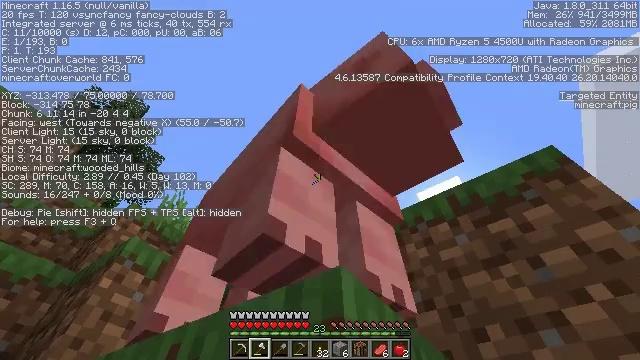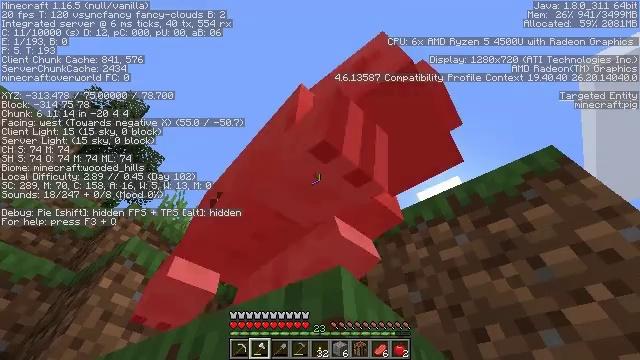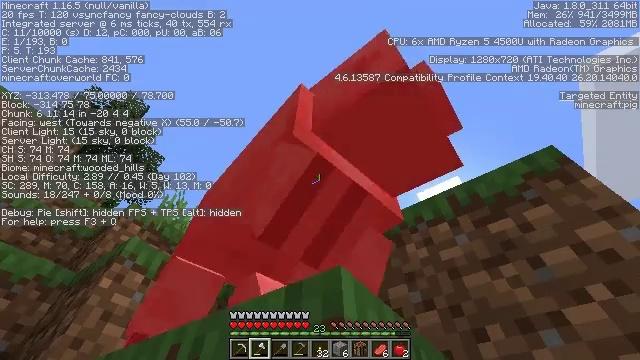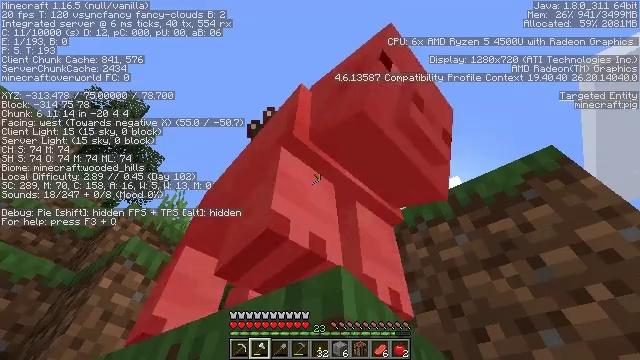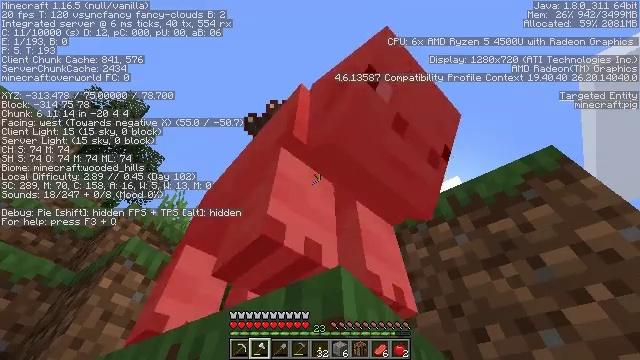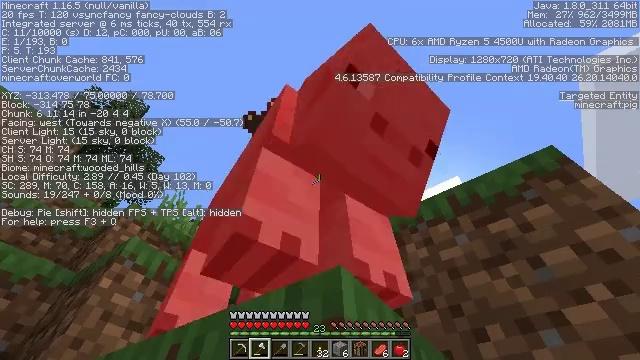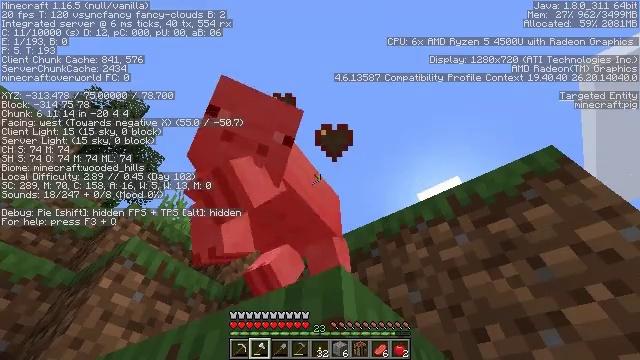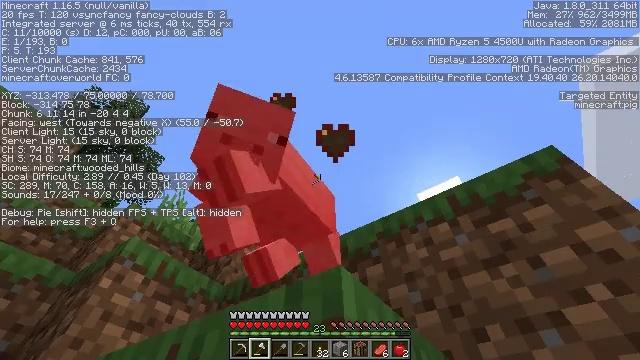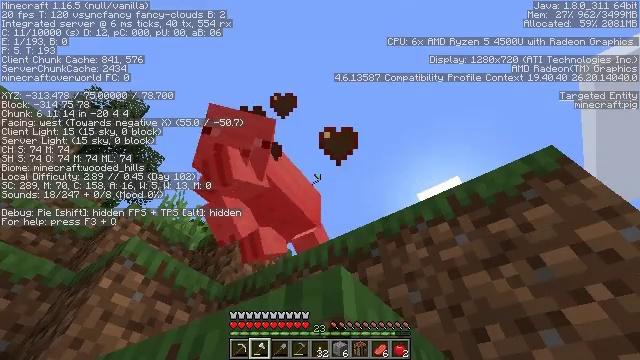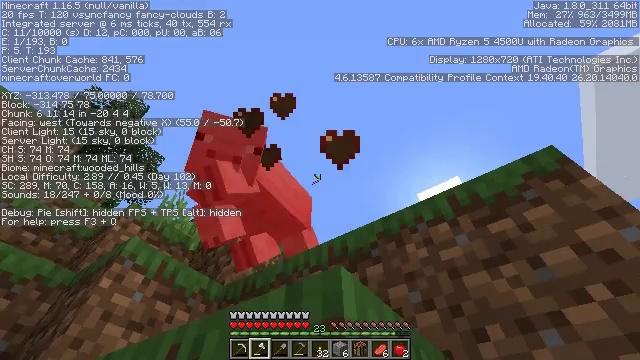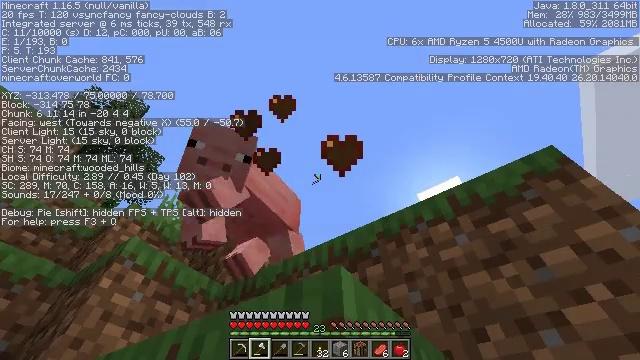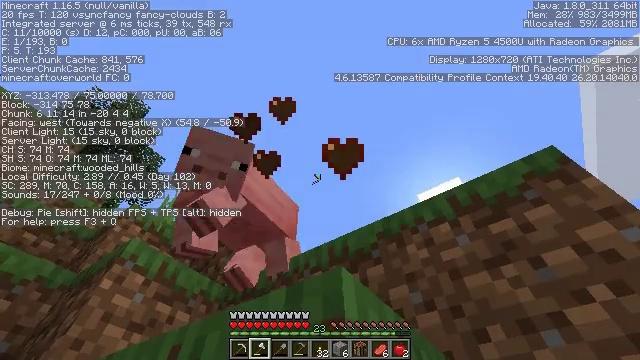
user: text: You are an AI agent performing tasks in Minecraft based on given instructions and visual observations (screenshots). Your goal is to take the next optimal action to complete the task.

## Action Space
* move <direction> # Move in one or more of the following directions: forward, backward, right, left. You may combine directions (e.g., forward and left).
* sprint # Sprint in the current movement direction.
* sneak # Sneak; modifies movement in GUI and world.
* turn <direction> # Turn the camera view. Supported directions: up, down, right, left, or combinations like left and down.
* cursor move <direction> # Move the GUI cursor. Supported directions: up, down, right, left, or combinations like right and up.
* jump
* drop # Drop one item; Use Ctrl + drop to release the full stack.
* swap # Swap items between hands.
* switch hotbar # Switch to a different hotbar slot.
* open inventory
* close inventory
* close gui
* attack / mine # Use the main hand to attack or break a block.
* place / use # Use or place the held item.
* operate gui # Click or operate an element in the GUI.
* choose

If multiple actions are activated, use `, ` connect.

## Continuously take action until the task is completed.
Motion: motion action
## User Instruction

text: Hunt animals.
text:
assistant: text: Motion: attack / mine
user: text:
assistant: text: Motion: no_op
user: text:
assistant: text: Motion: attack / mine
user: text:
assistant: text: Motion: attack / mine
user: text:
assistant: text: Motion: attack / mine
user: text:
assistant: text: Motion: no_op
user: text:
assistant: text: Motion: attack / mine
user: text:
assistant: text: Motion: no_op
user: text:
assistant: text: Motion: no_op
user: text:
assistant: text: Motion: no_op
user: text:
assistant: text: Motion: no_op
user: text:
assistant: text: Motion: no_op